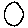
Label: circle